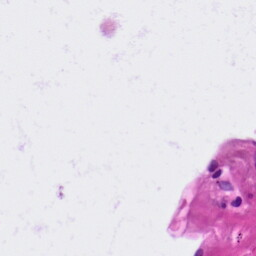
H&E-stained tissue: Lung